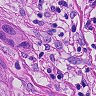
Metastatic tissue present: yes